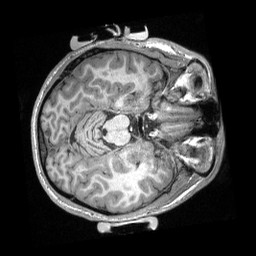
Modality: T1w
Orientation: axial
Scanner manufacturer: siemens
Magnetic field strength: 3 T
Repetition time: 2.3 s
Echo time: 0.00308 s